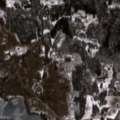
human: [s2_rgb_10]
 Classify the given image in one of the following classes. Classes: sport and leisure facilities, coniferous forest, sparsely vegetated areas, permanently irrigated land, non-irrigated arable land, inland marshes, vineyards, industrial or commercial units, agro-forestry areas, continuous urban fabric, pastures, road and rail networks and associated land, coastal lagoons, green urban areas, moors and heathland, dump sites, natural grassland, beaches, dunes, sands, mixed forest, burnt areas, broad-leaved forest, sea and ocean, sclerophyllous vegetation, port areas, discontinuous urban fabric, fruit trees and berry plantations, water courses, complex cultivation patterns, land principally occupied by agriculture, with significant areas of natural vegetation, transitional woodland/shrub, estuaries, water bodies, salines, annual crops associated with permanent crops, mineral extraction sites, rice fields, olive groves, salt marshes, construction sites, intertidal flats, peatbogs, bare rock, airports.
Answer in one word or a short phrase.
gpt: non-irrigated arable land, complex cultivation patterns, land principally occupied by agriculture, with significant areas of natural vegetation, mixed forest, water bodies